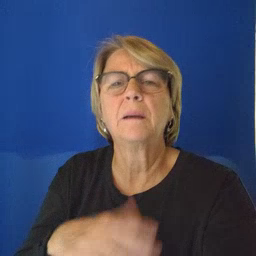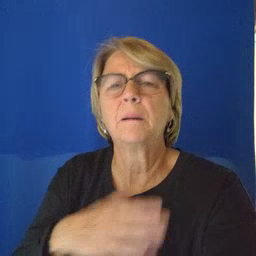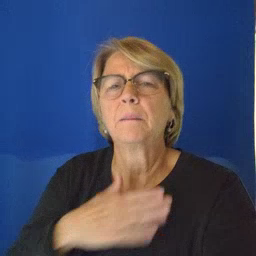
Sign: hot